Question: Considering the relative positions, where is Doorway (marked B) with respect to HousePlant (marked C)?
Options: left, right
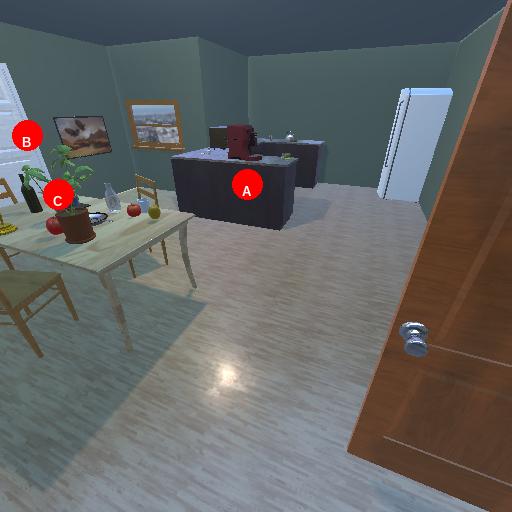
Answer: left